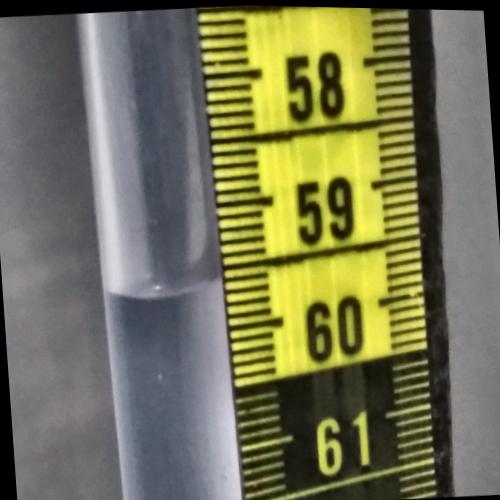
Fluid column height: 59.6 cm